Interaction volume radius: 5 \u00c5
Interaction volume height: 10 \u00c5
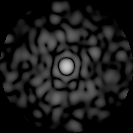
Disorder parameter: 0.8695